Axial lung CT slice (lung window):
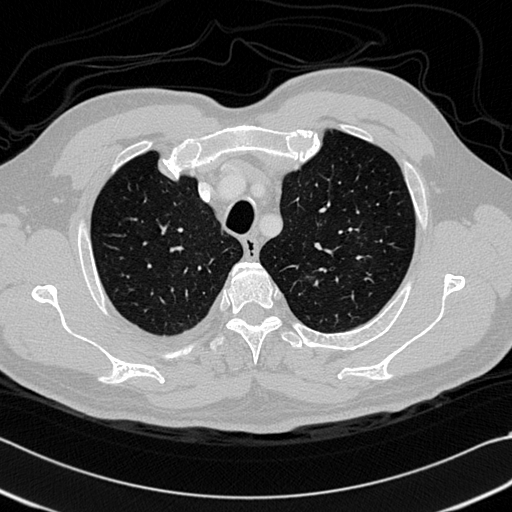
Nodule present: no